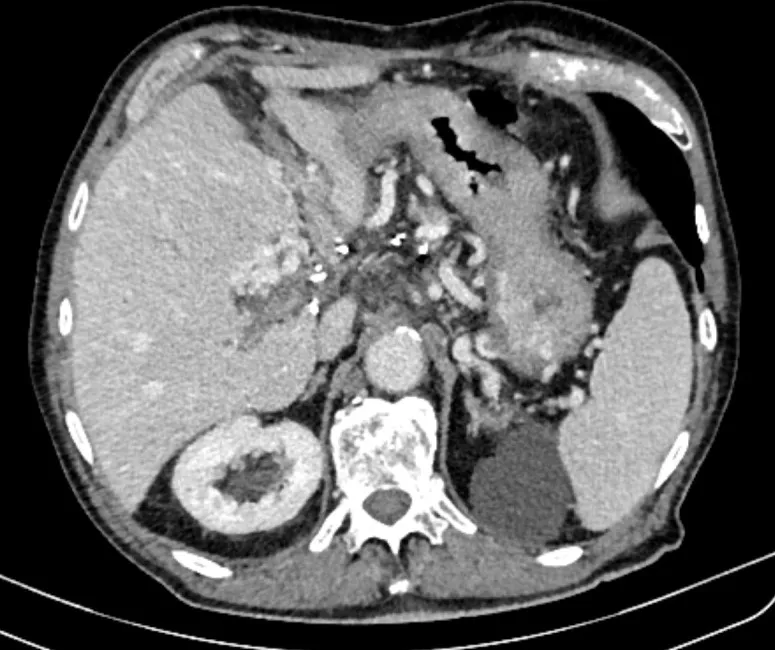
CT scan showing thrombosis of portal, splenic and superior mesenteric vein with a probable tumor thrombus.
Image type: radiology (ct)